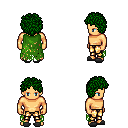
a pixel art fantasy rpg character, male body template, human, tanned skin, green tattered cape, gold greaves, green curly afro hairstyle, gray slippers, four views (front, back, left, right), 2x2 character sprite sheet, small pixel art, hard edges, no anti-aliasing